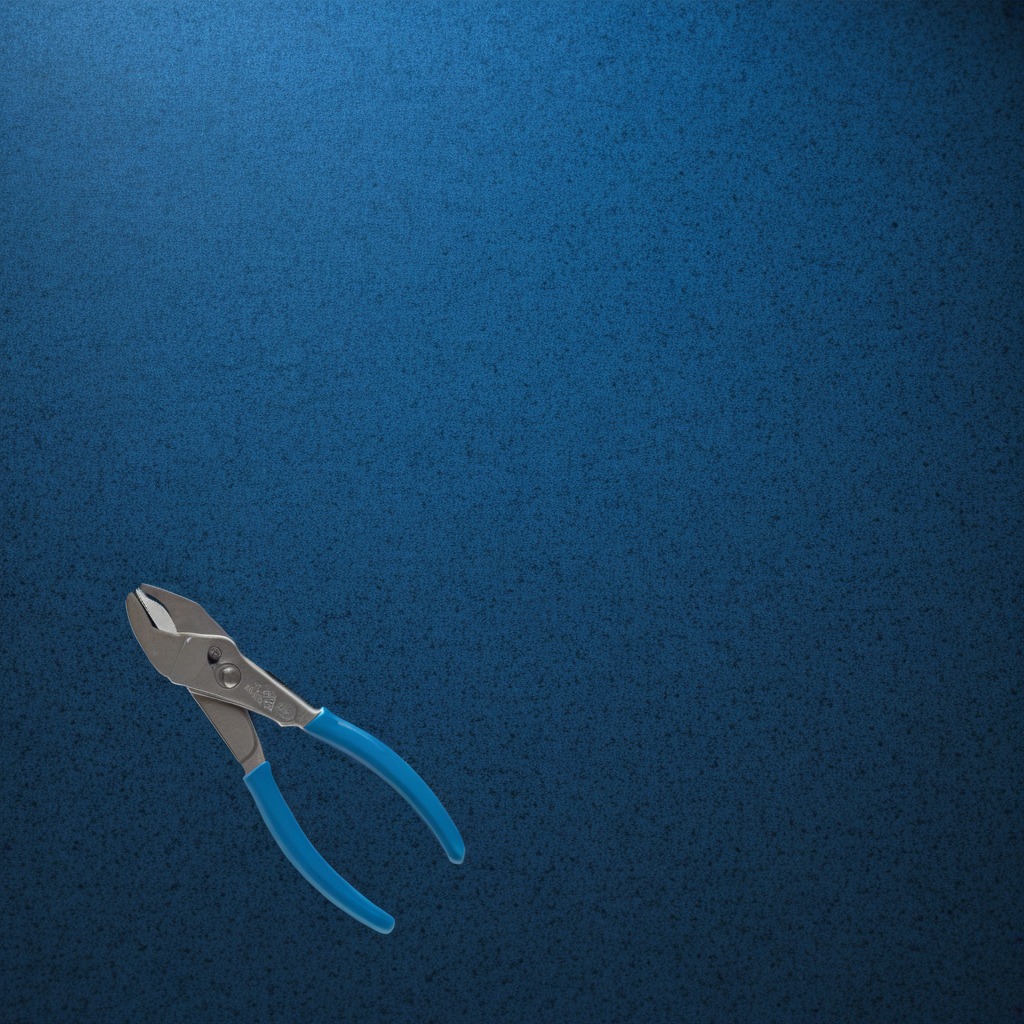
A plier lying on a clean granite tabletop